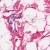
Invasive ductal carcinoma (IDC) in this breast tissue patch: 0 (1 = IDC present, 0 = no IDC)